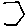
Label: hexagon